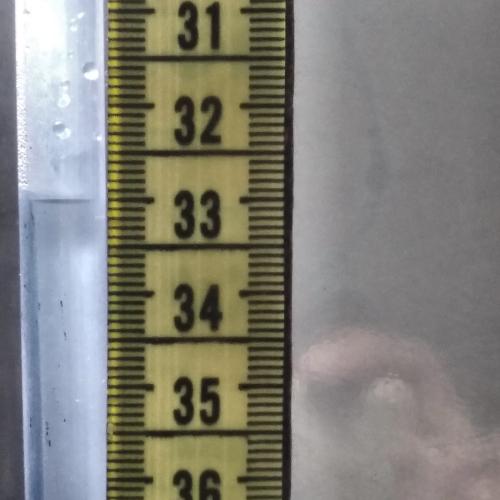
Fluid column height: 33.0 cm